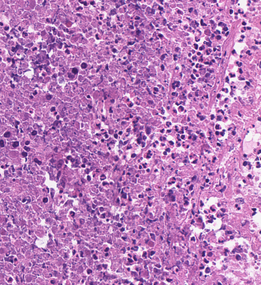
Tumor epithelial tissue: yes
Tumor-associated stroma tissue: no
Normal tissue: no